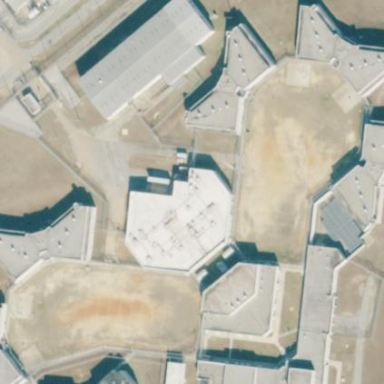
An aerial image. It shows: Prison.